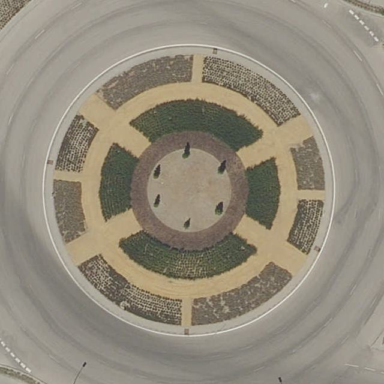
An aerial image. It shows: Residential road that intersects with roundabout.